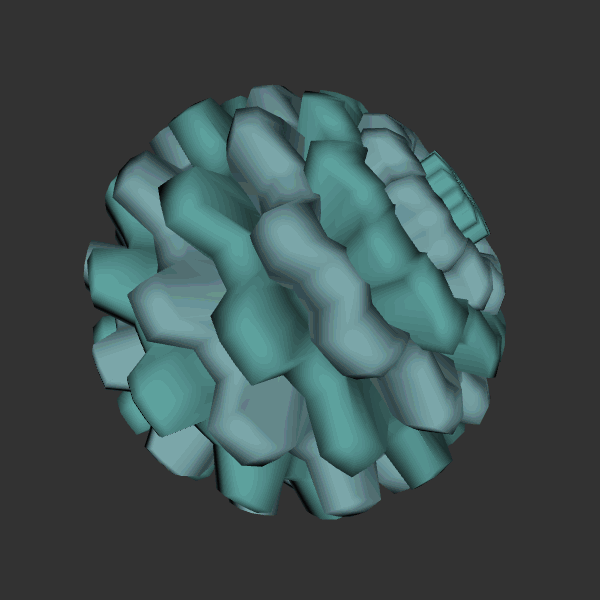
Background: dark